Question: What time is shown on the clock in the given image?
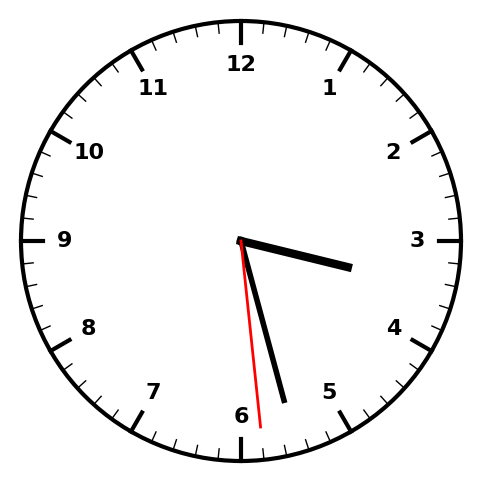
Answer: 03:27:29